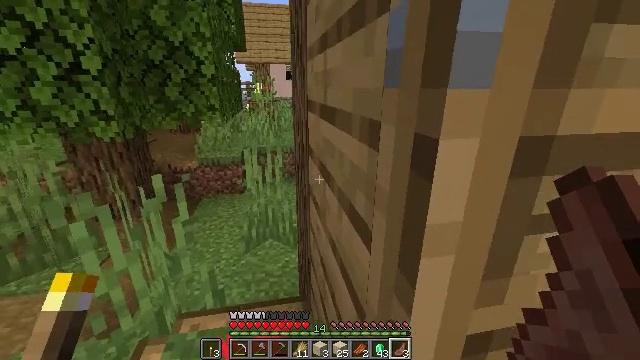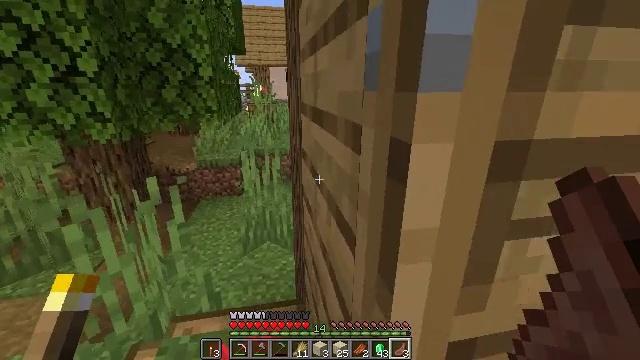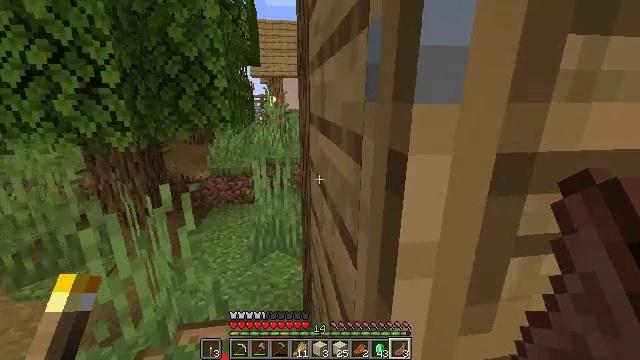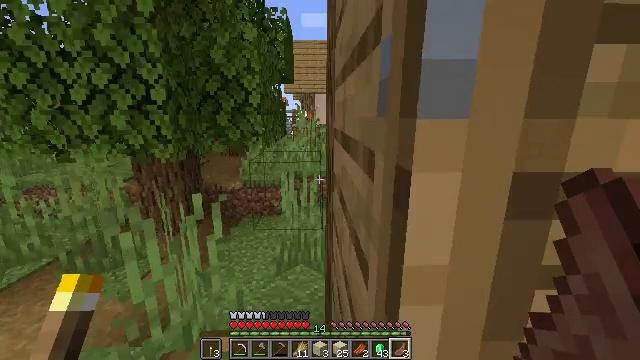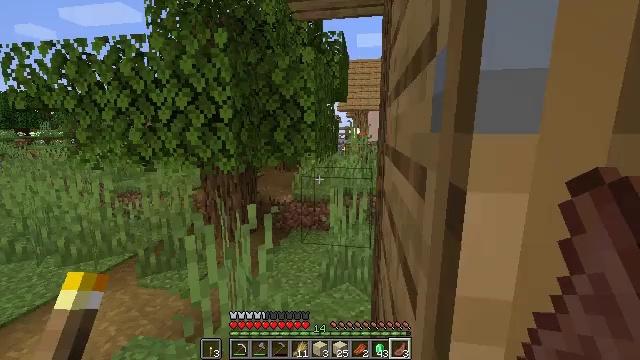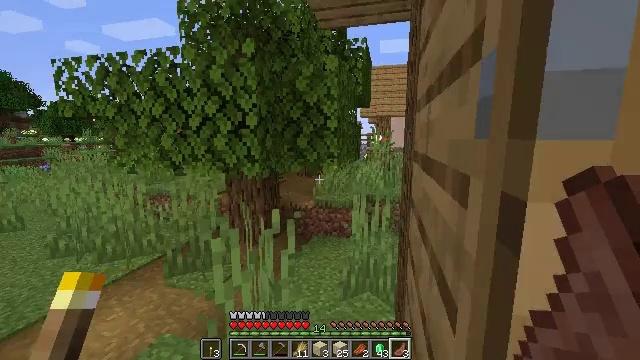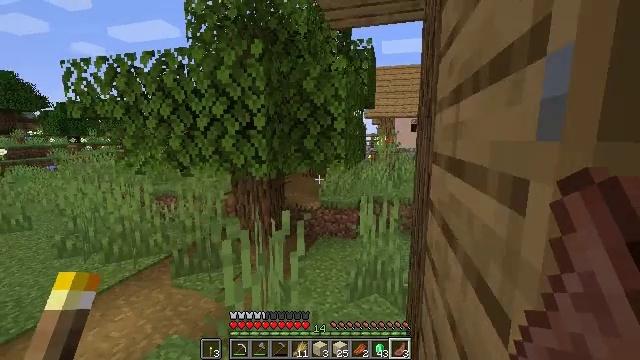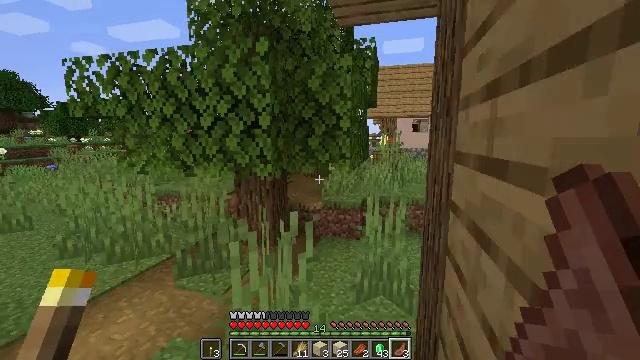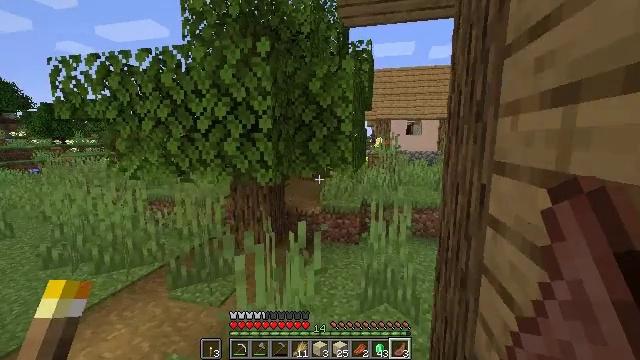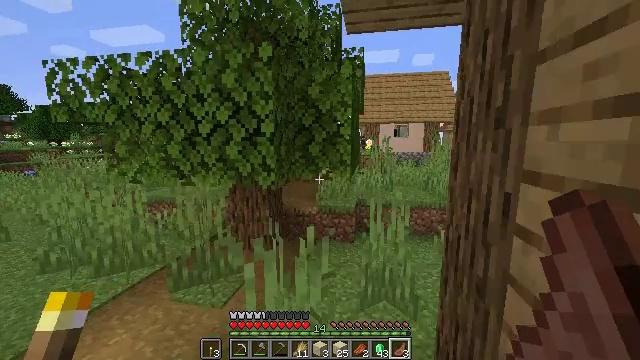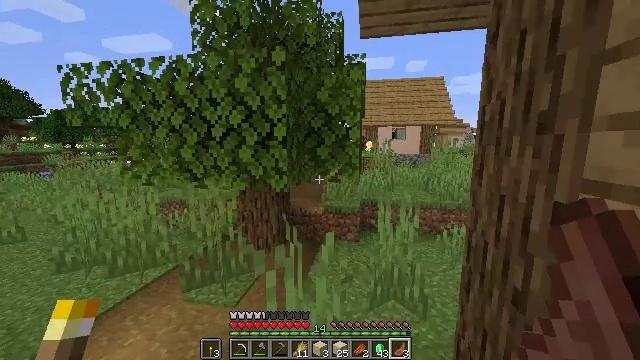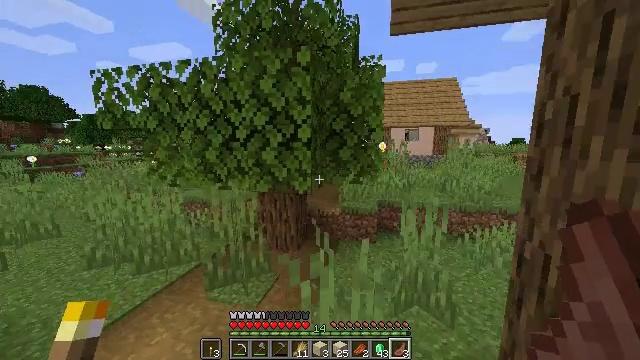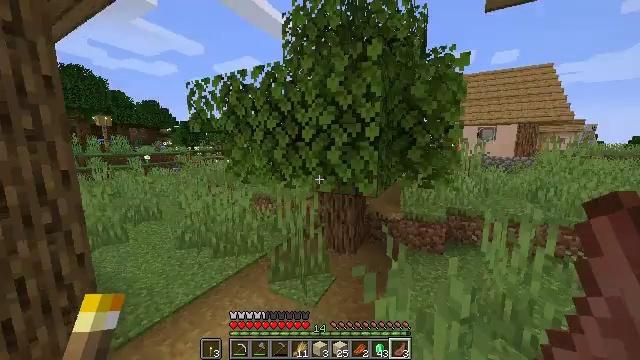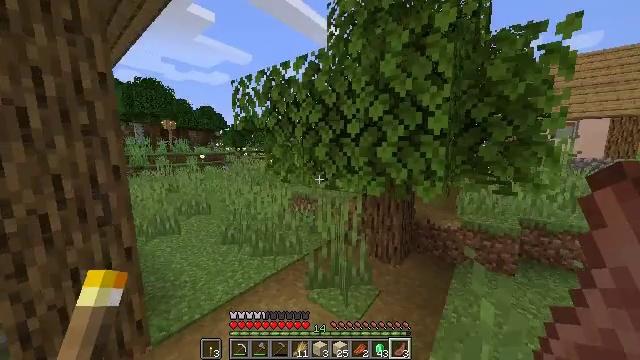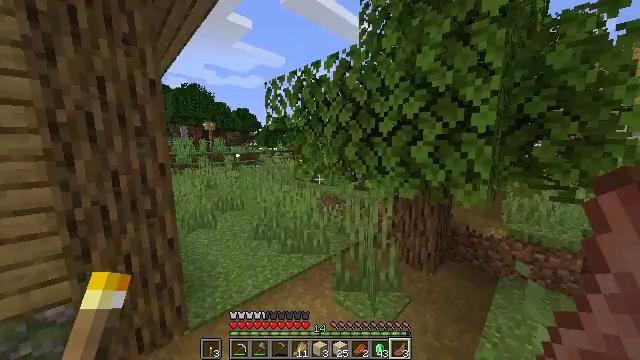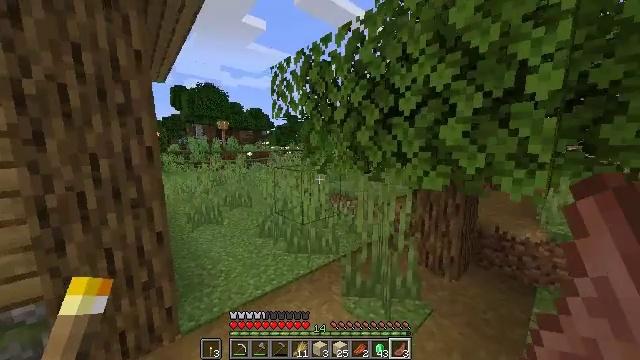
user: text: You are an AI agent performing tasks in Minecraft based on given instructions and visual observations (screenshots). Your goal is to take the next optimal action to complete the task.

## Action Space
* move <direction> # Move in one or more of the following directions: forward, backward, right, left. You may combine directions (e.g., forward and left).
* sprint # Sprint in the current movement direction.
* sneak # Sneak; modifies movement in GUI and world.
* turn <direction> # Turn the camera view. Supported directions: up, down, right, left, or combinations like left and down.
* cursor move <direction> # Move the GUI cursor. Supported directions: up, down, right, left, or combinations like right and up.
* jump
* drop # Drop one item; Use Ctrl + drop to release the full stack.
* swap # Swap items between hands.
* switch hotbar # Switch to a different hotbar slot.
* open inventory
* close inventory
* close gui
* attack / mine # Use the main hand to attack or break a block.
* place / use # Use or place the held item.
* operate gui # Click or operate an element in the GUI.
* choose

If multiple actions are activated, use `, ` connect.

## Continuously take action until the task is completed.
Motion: motion action
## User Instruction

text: Smelt some clay in the furnace to produce a brick.
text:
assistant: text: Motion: move forward, sprint
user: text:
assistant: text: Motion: move forward, sprint, turn left and up
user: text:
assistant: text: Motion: move forward, sprint, turn left and up
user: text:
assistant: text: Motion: move forward, sprint, turn left and up
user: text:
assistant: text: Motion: move forward, sprint, turn left and up
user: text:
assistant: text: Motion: move forward and move left, sprint
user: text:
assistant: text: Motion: move forward and move left, sprint
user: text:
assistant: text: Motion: move forward and move left, sprint, turn right
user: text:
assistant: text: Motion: move forward and move left, sprint, turn right
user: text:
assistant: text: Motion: move forward and move left, sprint
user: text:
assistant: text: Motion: move forward and move left, sprint, turn left
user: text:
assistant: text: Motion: move forward, sprint, turn left
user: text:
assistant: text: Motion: move forward, sprint, turn left
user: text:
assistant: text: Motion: move forward, sprint, turn left
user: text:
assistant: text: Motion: move forward, sprint, turn left
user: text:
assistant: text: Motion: move forward, sprint
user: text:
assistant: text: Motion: move forward, sprint
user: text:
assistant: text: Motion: move forward, sprint
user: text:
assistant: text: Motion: move forward, sprint
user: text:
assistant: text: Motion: move forward, sprint
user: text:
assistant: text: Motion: move forward, sprint
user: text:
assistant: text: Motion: move forward, sprint
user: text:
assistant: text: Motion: move forward, sprint
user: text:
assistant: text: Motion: move forward, sprint
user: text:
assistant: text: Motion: move forward, sprint
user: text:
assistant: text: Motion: move forward, sprint
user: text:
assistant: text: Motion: move forward, sprint
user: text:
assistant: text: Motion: move forward, sprint
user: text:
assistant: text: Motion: move forward, sprint
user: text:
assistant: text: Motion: move forward, sprint